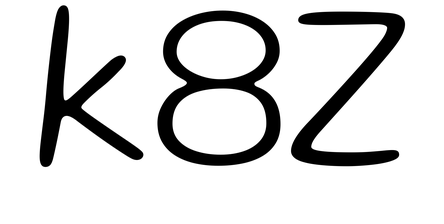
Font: Gluten_ExtraLight